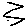
Label: zigzag